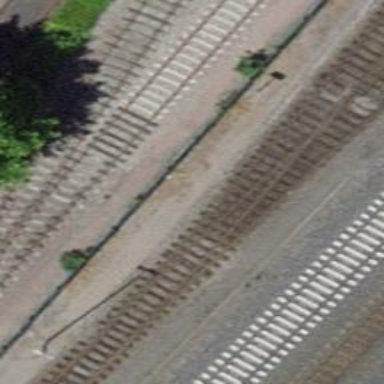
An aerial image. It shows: Railway switch.